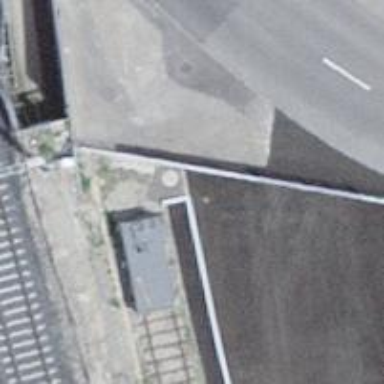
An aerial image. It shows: Railway buffer stop.